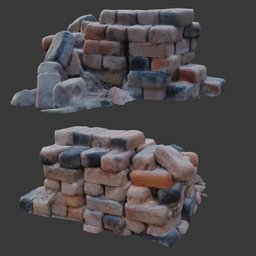
Label: architecture